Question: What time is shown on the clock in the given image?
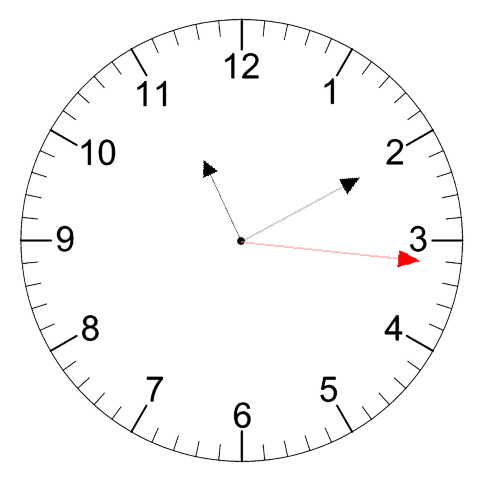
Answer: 11:10:16